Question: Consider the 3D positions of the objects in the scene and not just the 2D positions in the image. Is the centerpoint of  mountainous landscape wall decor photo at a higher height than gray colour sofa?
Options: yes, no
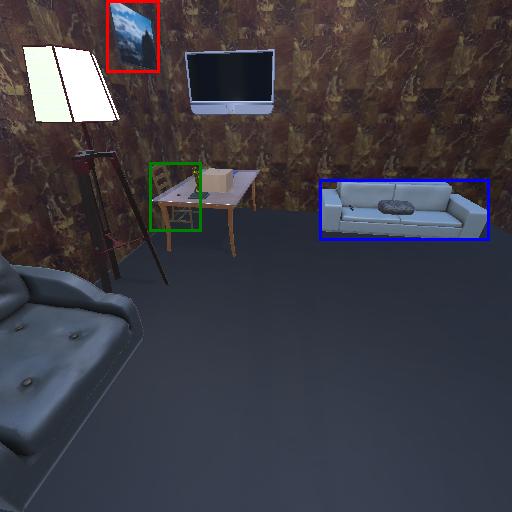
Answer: yes